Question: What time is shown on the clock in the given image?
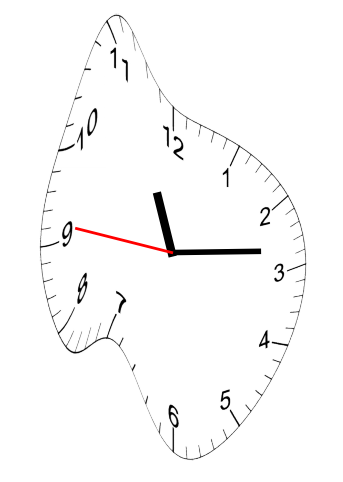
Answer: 11:13:46